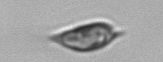
Label: Prorocentrum_triestinum